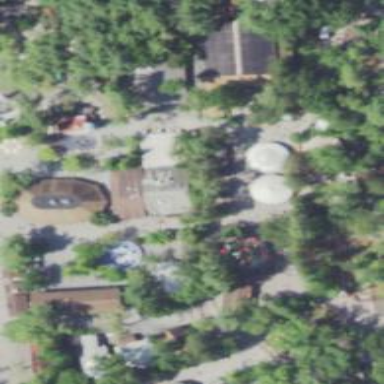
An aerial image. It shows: Tourist attraction.